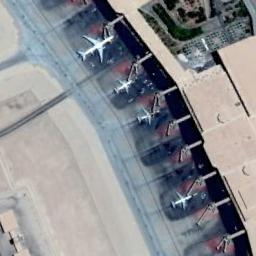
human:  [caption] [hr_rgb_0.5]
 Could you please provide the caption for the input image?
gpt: There are four airplanes parked beside the terminal .

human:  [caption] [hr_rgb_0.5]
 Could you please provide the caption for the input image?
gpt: Three small and one large aircraft are docking at the corresponding gates .

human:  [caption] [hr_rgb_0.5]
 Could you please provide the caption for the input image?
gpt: Four airplanes were on the airport around the building .

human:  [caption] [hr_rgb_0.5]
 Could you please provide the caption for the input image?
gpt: Four planes parked next to boarding bridges of the terminal .

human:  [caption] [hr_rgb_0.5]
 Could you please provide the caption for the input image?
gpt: Four different sizes of aircraft in the parking lot next to the building .